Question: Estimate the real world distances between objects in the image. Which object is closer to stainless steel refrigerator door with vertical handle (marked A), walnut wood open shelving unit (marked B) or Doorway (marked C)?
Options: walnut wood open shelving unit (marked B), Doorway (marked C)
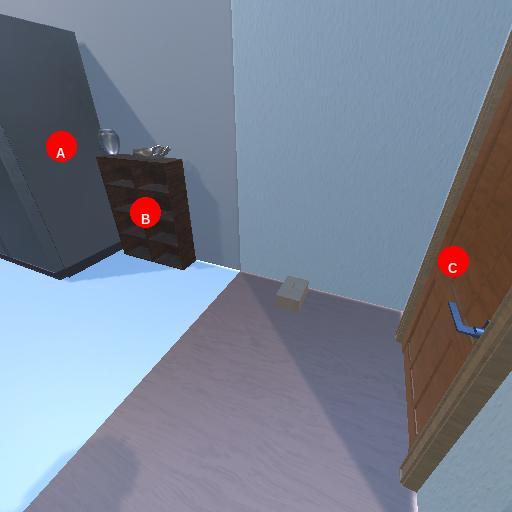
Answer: walnut wood open shelving unit (marked B)